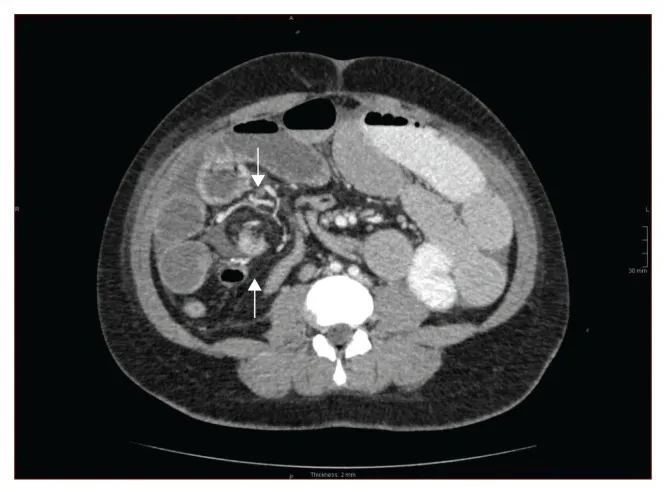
Axial contrast-enhanced CT image showing the 'whirl sign', twisting of the mesentery and mesenteric vessels (white arrows).
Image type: radiology (ct)